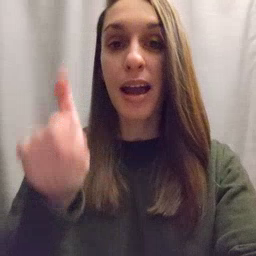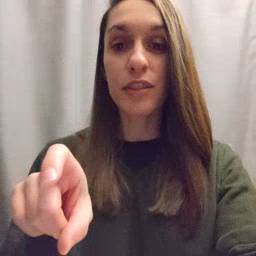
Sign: haveto